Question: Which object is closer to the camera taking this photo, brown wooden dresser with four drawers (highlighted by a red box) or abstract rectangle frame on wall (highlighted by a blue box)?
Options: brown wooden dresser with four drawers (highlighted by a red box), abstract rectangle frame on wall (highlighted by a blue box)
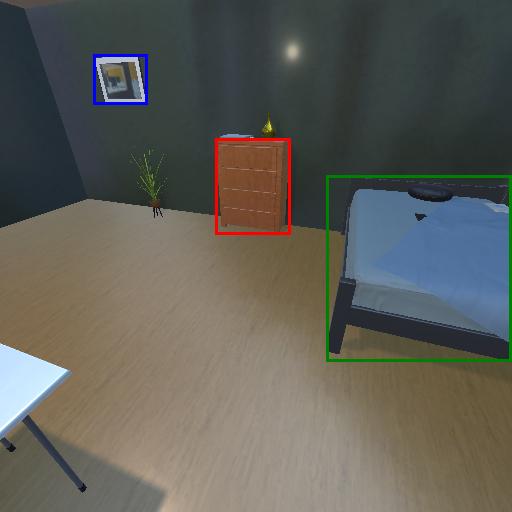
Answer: brown wooden dresser with four drawers (highlighted by a red box)